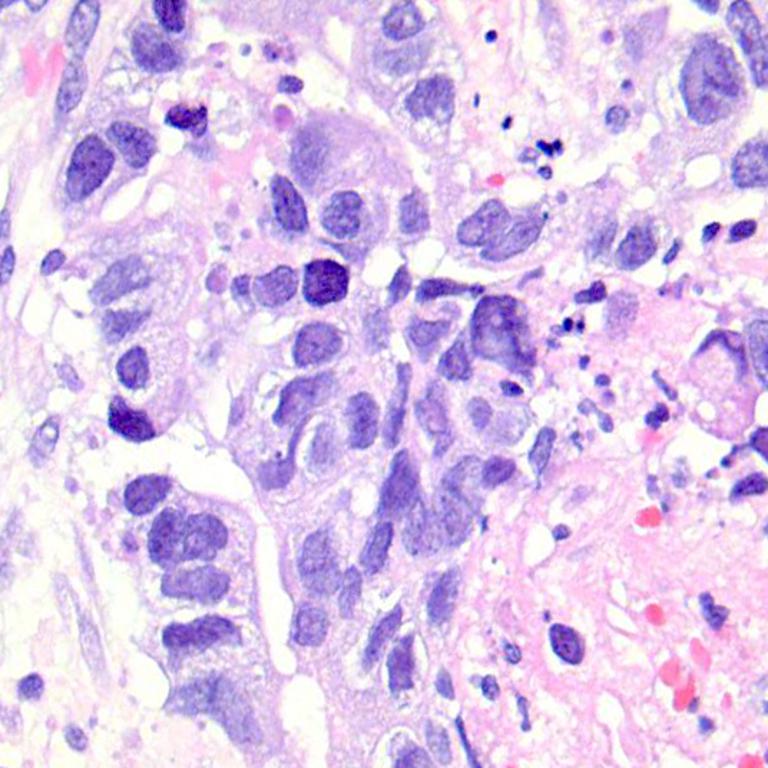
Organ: colon
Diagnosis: adenocarcinomas